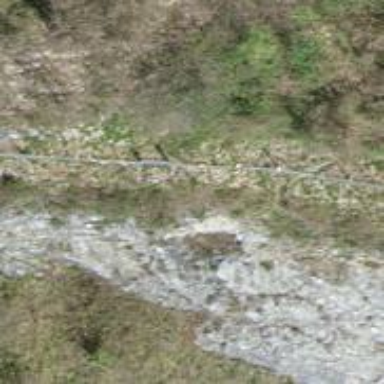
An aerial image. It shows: Natural cliff.